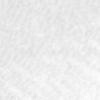
Label: no_change